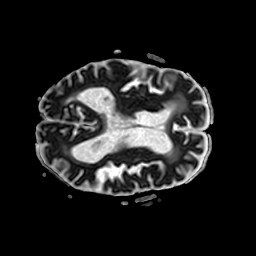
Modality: ADC
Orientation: axial
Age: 87
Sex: male
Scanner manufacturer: philips
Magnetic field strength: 3 T
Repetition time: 4.124 s
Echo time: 0.06073 s